Question: I have an issue with <URL> I am working on.
The top logo seems to have some kind of margin to the top, even though I have specifically set it to have no margin and its parents' have no padding.
'''
body{
margin: 0;
padding: 0;
min-width: 320px;
background-image: url('../images/templates/background.png');
font-family: 'Open Sans';
font-size: 12px;
color: #303030;
}
'''
Here's an image with different browsers I tested:

As you can see, only Opera seems to work properly. Now is there anything wrong in it? Or is it an issue of browsers?
If this is an issue with browsers, what would be the easiest way to solve the issue?
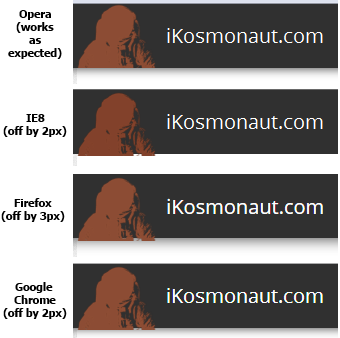
Answer: It's line 98 in main.css thats causing your issue.
'''
.menuAvatar {
vertical-align: middle; // THIS LINE
margin: 0 5px 0 -15px;
}
'''
When vertical align is removed the image aligns correctly. You can either find a different way to accomplish what you are using the 'vertical-align' for, or you can use the following ways to compensate.
'''
.menuAvatar {
vertical-align: middle;
margin: -3px 5px 0 -15px;
}
'''
I added -3px to margin-top to force it to align back in Chrome. (not tested in firefox and others).
OR use this to avoid negative margins.
'''
.menuAvatar {
vertical-align: top;
margin: 0 5px 0 -15px;
}
'''